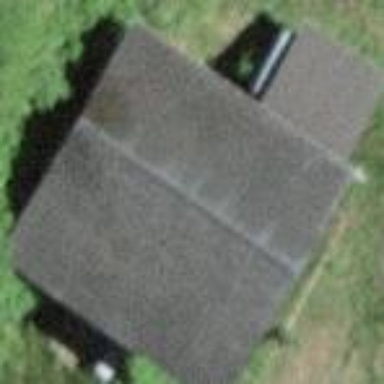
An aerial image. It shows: Cabin is depicted in the image.